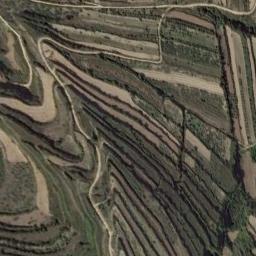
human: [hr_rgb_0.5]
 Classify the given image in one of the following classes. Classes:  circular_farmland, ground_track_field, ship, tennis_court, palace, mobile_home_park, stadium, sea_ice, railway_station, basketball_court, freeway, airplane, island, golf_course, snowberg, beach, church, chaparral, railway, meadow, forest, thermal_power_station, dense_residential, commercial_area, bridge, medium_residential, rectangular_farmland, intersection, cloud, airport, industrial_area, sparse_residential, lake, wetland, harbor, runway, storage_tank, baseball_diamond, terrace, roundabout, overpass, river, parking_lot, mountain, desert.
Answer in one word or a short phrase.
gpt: terrace